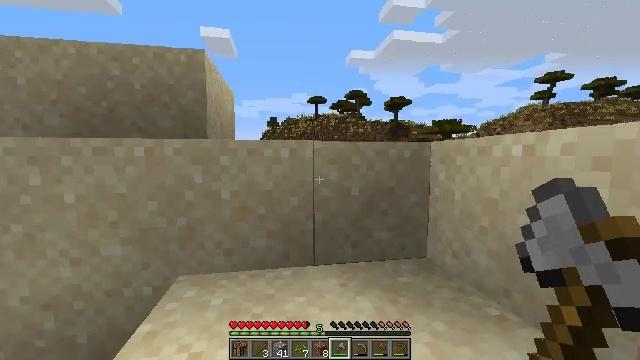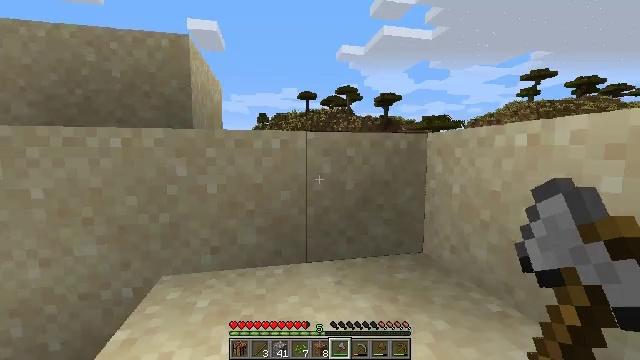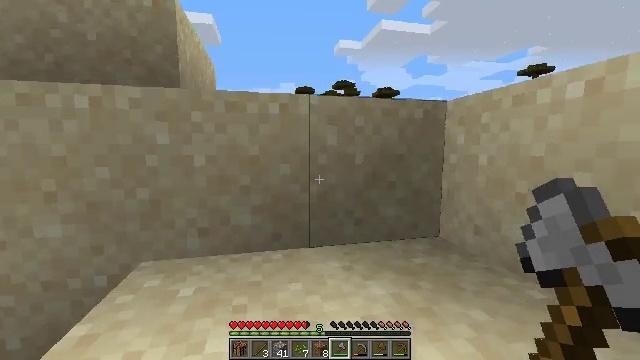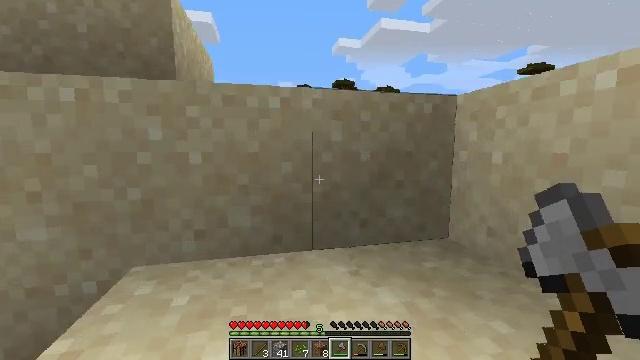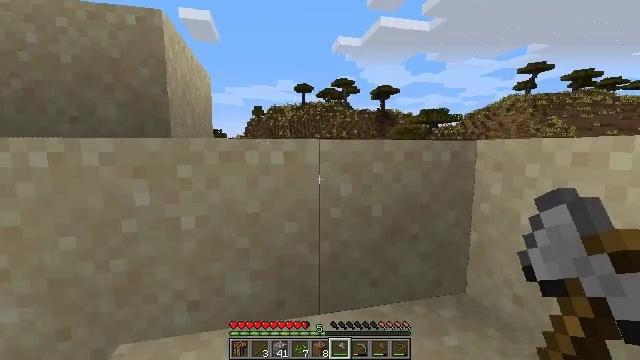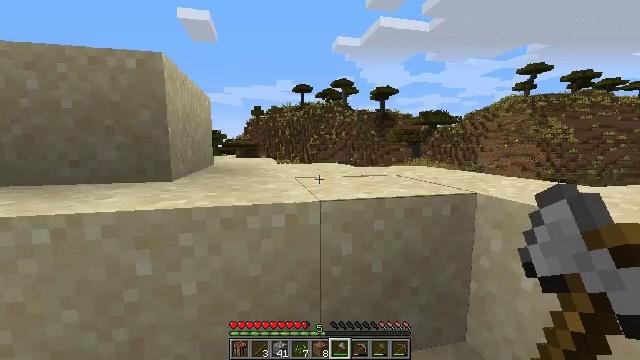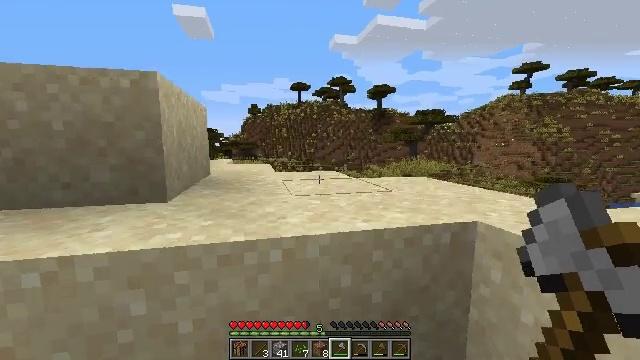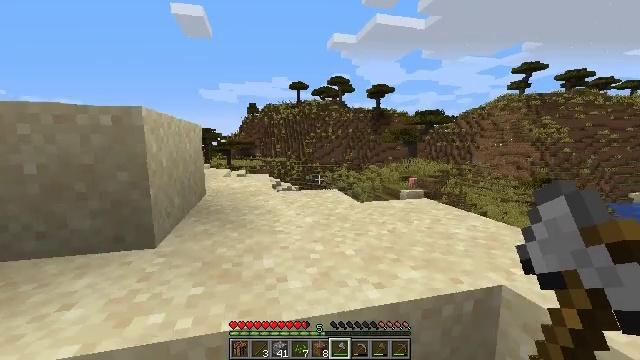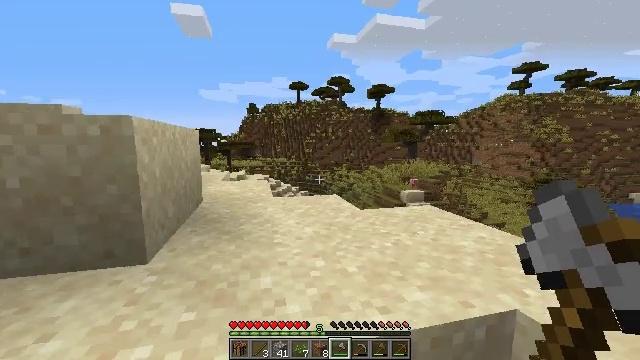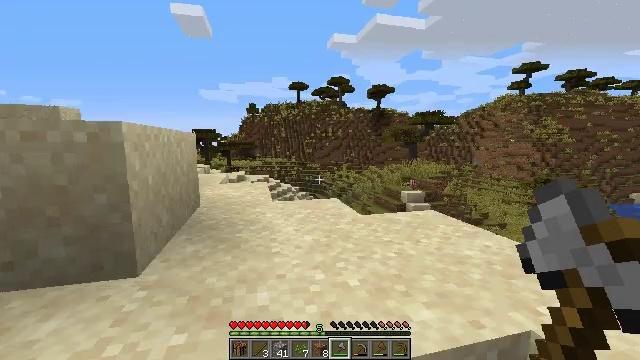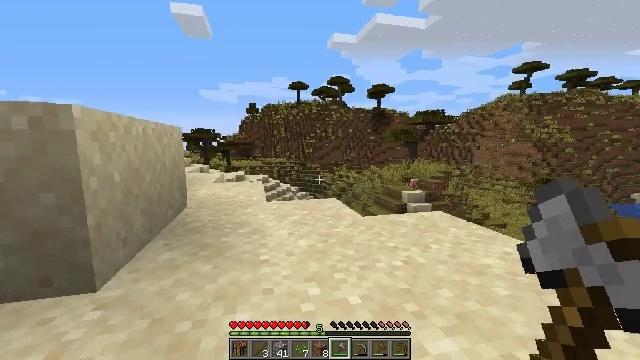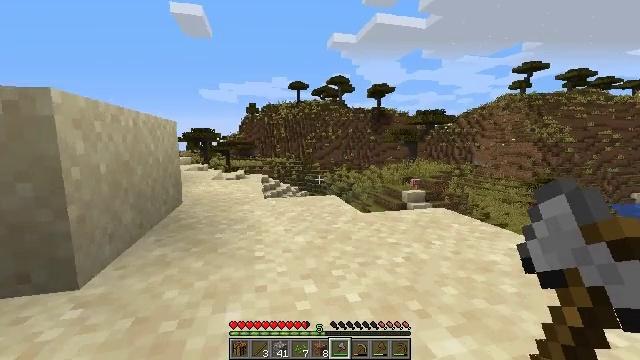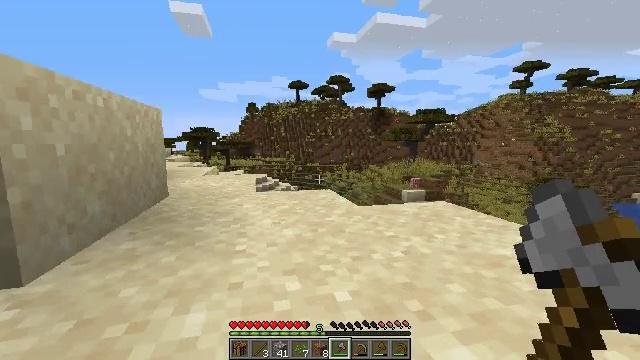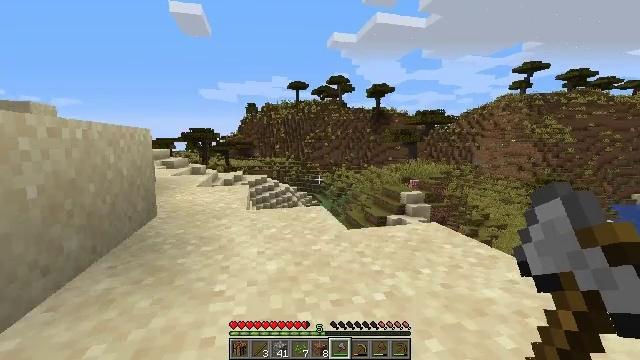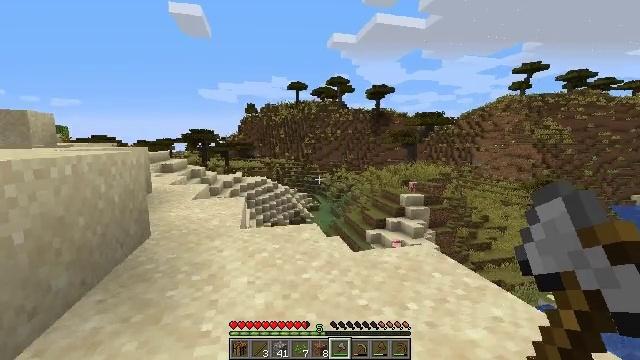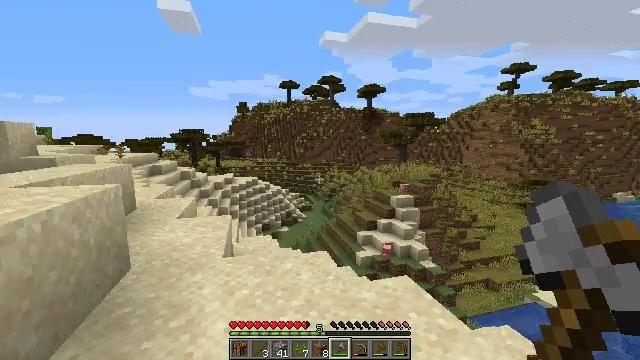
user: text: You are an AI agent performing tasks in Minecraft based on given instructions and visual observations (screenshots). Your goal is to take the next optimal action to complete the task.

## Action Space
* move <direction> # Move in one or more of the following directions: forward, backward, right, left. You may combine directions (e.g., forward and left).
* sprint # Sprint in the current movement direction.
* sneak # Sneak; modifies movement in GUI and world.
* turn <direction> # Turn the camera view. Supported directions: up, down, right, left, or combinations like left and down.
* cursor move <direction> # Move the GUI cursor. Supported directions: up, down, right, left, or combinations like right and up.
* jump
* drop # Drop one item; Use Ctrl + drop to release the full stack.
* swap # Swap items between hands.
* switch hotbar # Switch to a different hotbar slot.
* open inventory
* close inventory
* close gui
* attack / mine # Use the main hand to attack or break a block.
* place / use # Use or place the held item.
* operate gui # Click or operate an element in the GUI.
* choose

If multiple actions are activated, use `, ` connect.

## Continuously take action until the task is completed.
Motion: motion action
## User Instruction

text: Gather cactus by attacking it.
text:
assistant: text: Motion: move forward, turn right
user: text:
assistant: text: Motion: move forward, jump
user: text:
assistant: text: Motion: move forward, jump
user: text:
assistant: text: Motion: move forward, jump
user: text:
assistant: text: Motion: move forward, jump
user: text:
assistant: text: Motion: move forward, jump
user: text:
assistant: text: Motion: move forward and move right, jump
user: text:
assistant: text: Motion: move forward and move right
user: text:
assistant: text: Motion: move forward and move right
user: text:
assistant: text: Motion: move forward and move right
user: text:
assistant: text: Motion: move forward and move right
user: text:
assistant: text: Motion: move forward and move right, jump
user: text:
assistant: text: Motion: move forward and move right, jump
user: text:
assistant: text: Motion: move forward and move right, jump
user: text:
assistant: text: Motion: move forward and move right, turn right, jump
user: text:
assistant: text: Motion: move forward and move right, turn right and down
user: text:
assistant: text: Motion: move forward and move right, turn right and down
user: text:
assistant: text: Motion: move forward and move right, turn right
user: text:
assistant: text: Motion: move forward and move right, turn right and down
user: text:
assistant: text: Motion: move forward and move right, turn right and down
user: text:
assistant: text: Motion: move forward, turn right and down
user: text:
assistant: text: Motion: turn right and down
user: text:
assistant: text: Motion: turn right
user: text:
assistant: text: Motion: turn right and down
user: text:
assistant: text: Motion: turn right
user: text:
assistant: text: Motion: turn right
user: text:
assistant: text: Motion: turn right
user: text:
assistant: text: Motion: turn right
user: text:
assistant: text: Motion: turn right
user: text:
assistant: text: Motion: no_op